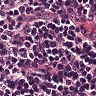
Metastatic tissue present: no